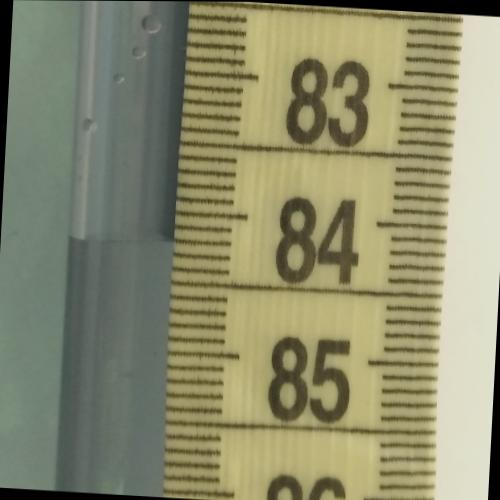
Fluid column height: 84.2 cm